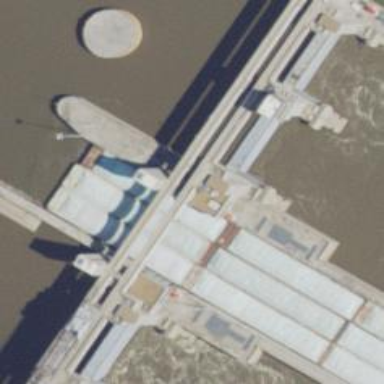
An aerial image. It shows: Lock gate on waterway.